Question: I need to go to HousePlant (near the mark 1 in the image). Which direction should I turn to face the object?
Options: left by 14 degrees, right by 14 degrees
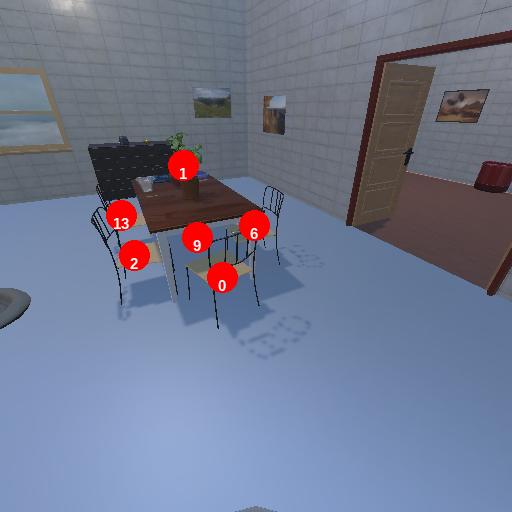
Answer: left by 14 degrees